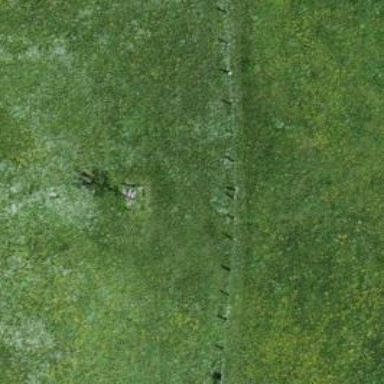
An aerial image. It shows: Fence.